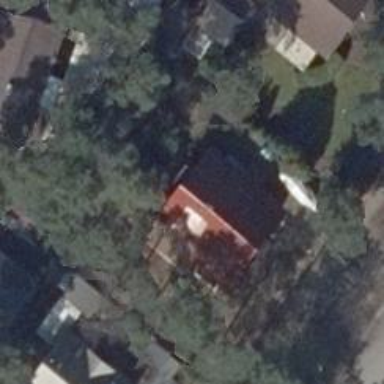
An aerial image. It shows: Detached building.